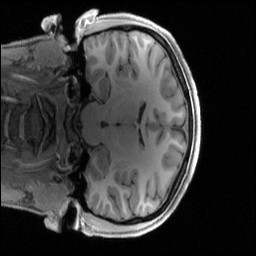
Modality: T1w
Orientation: coronal
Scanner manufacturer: siemens
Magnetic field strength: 3 T
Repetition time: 2.4 s
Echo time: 0.00228 s